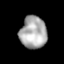
Tissue: lung
Cell type: Others
Senescence score: 0.1829
Nuclear area (px): 843
Mean DAPI intensity: 171.434